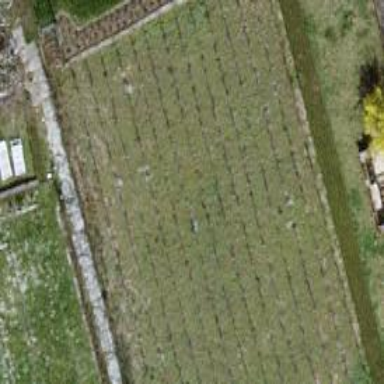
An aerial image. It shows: Vineyard with grape crops.